Question: It's the mix of text sizes that breaks it, if I replace the
'''
<item name = "android:textSize">16sp</item>
'''
with just a change of colour like
'''
<item name="android:textColor">#00ff00</item>
'''
then it runs OK.
The references to TextLine,measure in the logcat should have given me a clue.
I'd still like to fix it though, I'm sure others will have a requirement for a mix of sizes in a single text line.
- minimal code example is shown at the end of this post
Code which works fine under SDK 2.everything, throws a null pointer exception when run in a 3.0 emulator. I've narrowed it down to the only occurrence of a SpannableString in my code. I'm using this to put some text of differing font sizes in a banner area at the top of the screen. The logcat is:
'''
FATAL EXCEPTION: main
java.lang.NullPointerException
at android.text.style.TextAppearanceSpan.updateDrawState(TextAppearanceSpan.java:209)
at android.text.TextLine.handleRun(TextLine.java:848)
at android.text.TextLine.measureRun(TextLine.java:399)
at android.text.TextLine.measure(TextLine.java:278)
at android.text.TextLine.metrics(TextLine.java:252)
at android.text.Layout.measurePara(Layout.java:1432)
at android.text.Layout.getDesiredWidth(Layout.java:89)
at android.text.Layout.getDesiredWidth(Layout.java:68)
at android.widget.TextView.onMeasure(TextView.java:5713)
at android.view.View.measure(View.java:10577)
at android.widget.RelativeLayout.measureChildHorizontal(RelativeLayout.java:581)
at android.widget.RelativeLayout.onMeasure(RelativeLayout.java:365)
at android.view.View.measure(View.java:10577)
at android.widget.RelativeLayout.measureChildHorizontal(RelativeLayout.java:581)
at android.widget.RelativeLayout.onMeasure(RelativeLayout.java:365)
at android.view.View.measure(View.java:10577)
at android.widget.RelativeLayout.measureChildHorizontal(RelativeLayout.java:581)
at android.widget.RelativeLayout.onMeasure(RelativeLayout.java:365)
at android.view.View.measure(View.java:10577)
at android.view.ViewGroup.measureChildWithMargins(ViewGroup.java:4270)
at android.widget.FrameLayout.onMeasure(FrameLayout.java:267)
at android.view.View.measure(View.java:10577)
at android.widget.LinearLayout.measureVertical(LinearLayout.java:764)
at android.widget.LinearLayout.onMeasure(LinearLayout.java:519)
at android.view.View.measure(View.java:10577)
at android.view.ViewGroup.measureChildWithMargins(ViewGroup.java:4270)
at android.widget.FrameLayout.onMeasure(FrameLayout.java:267)
at com.android.internal.policy.impl.PhoneWindow$DecorView.onMeasure(PhoneWindow.java:1876)
at android.view.View.measure(View.java:10577)
at android.view.ViewRoot.performTraversals(ViewRoot.java:885)
at android.view.ViewRoot.handleMessage(ViewRoot.java:1944)
at android.os.Handler.dispatchMessage(Handler.java:99)
at android.os.Looper.loop(Looper.java:126)
at android.app.ActivityThread.main(ActivityThread.java:3997)
at java.lang.reflect.Method.invokeNative(Native Method)
at java.lang.reflect.Method.invoke(Method.java:491)
at com.android.internal.os.ZygoteInit$MethodAndArgsCaller.run(ZygoteInit.java:841)
at com.android.internal.os.ZygoteInit.main(ZygoteInit.java:599)
at dalvik.system.NativeStart.main(Native Method)
'''
The code is in a handler called by a timer, it writes to a text view with the following essential lines (null checks etc omitted)
'''
TextView tvBanner = (TextView) findViewById(R.id.RefText);
.....
int startSpan = altDispStr.indexOf("
");
int endSpan = altDispStr.length();
spanRange = new SpannableString(altDispStr);
spanRange.setSpan(new TextAppearanceSpan(this,
R.style.custompoint), startSpan, endSpan,
Spannable.SPAN_EXCLUSIVE_EXCLUSIVE);
....
....
tvBanner.setText(spanRange);
'''
When I trap it in the debugger (not easy with the 3.0 emulator and 3GB of RAM) it gets through the handler method OK, - spanRange is not null, but the NPE and FC happens sometime later in the main looper.
The textview (RefTxt) is in an xml called infobar.xml which is included in the main.xml. The infobar's essential components are:
'''
<RelativeLayout
xmlns:android="http://schemas.android.com/apk/res/android"
android:id="@+id/BannerRelView"
android:layout_alignParentTop="true"
android:layout_height="wrap_content"
android:layout_centerHorizontal="true"
android:background="#800000ff"
android:layout_width="wrap_content">
<TextView
android:id="@+id/BannerOptionsButton"
android:layout_alignParentRight="true"
....
</TextView>
<TextView
android:id="@+id/BannerGPS"
android:layout_toLeftOf="@+id/BannerOptionsButton"
....
</TextView>
<TextView
android:id="@+id/RefText"
android:layout_toLeftOf="@+id/BannerGPS"
......
</TextView>
</RelativeLayout>
'''
If I replace the SpannableString with a plain old String then the app runs in 3.0 emulators.
I'm wondering if there are any extra measures I need to take with Spannables and tablet devices?
When it dies, the debug perspective shows

- mt and tl are both not null
I've reduced this to the smallest code example which demonstrates the error, it's OK under 2.1 but crashes with the same NPE under 3.0
Activity code:
'''
public class SpanTest extends Activity {
/** Called when the activity is first created. */
@Override
public void onCreate(Bundle savedInstanceState) {
super.onCreate(savedInstanceState);
setContentView(R.layout.main);
String dispStr = "I'm the first line
I'm the second line";
TextView tvBanner = (TextView) findViewById(R.id.textView1);
int startSpan = dispStr.indexOf("
");
int endSpan = dispStr.length();
Spannable spanRange = new SpannableString(dispStr);
spanRange.setSpan(new TextAppearanceSpan(this, R.style.custompoint), startSpan, endSpan, Spannable.SPAN_EXCLUSIVE_EXCLUSIVE);
tvBanner.setText(spanRange);
}
}
'''
main.xml is a LinearLayout containg just the one TextView. My styles.xml containing custompoint is:
'''
<?xml version="1.0" encoding="utf-8"?>
<resources>
<style
name="custompoint">
<item name="android:textSize">24sp</item>
<item name="android:textStyle">bold</item>
</style>
</resources>
'''
.
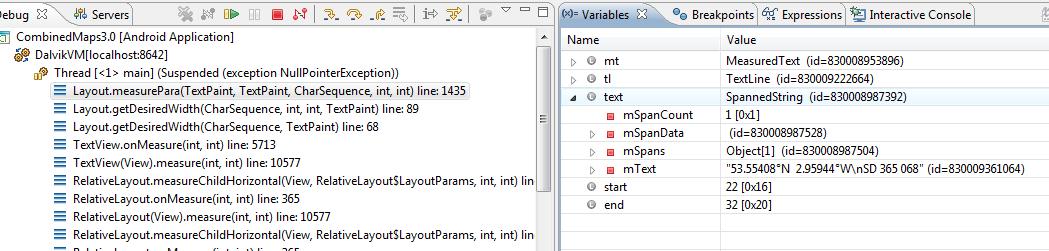
Answer: Your TextView is using a TextPaint object that doesn't have the 'linkColor' set. I see the style/theme you are using is somehow not setting the linkColor. Try adding a linkColor to the style and see if that solves your problem.
EDIT: you should probably inherit the default style, and that will give you what you want. Not sure why the behavior changed from 2.1 to 3.0, but...